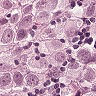
Metastatic tissue present: yes